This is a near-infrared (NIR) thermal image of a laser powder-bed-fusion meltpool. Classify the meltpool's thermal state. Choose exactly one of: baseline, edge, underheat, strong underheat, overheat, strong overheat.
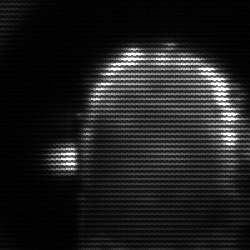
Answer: baseline